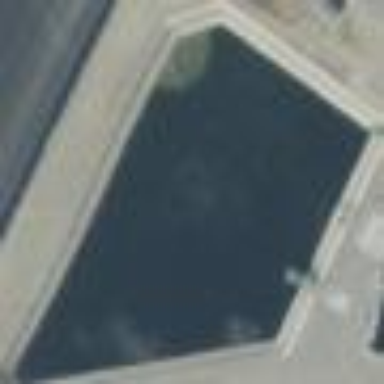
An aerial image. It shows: Stormwater basin filled with water.